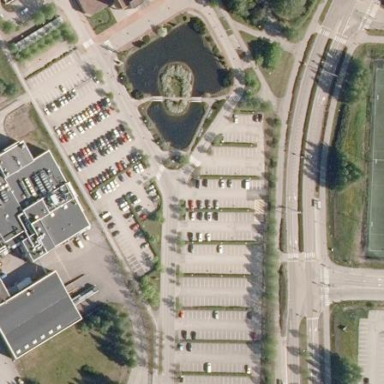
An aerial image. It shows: Parking area with surface.